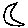
Label: moon